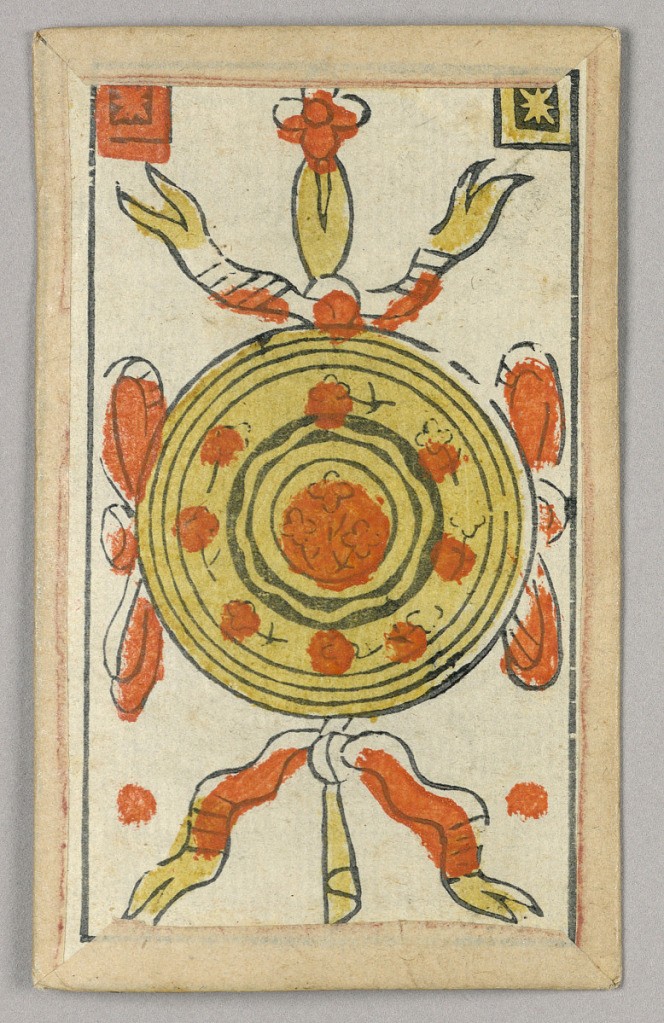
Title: Minchiate (Tarot) Playing Card
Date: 17th century
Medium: Stencil-colored woodblock print
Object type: Playing card
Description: Part of a set of Italian Minchiate playing cards.